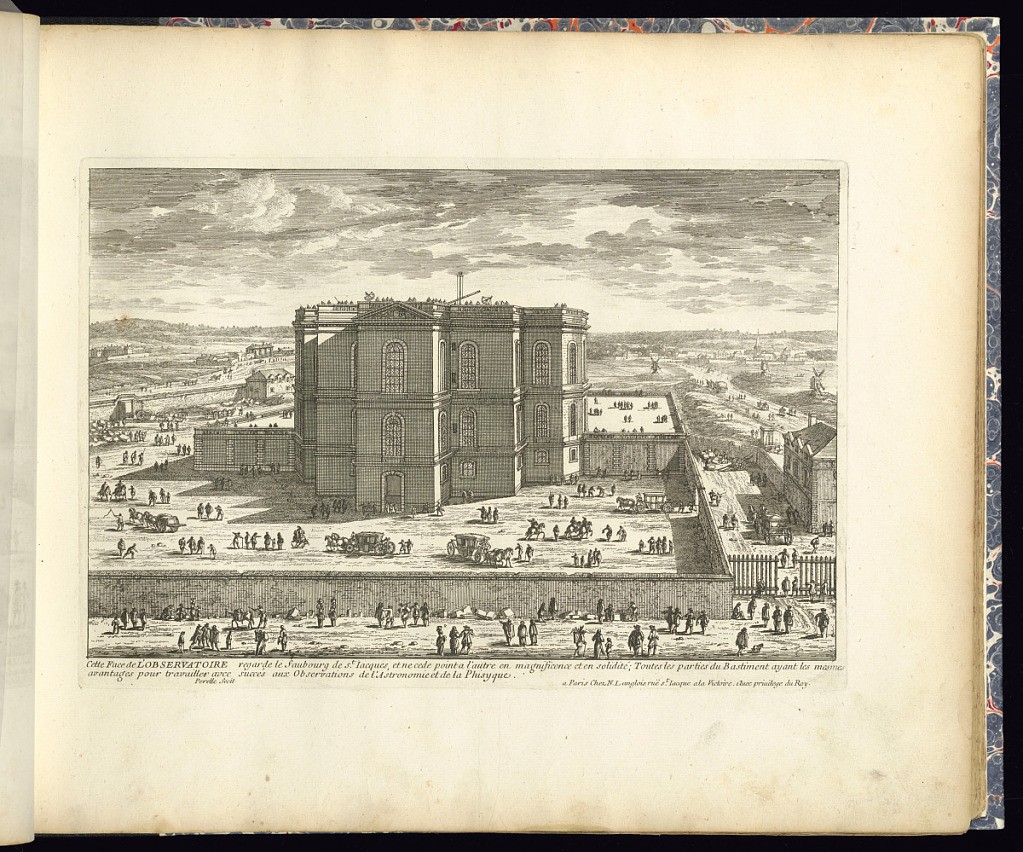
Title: L’OBSERVATOIRE
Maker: Gabriel Perelle, French, 1604–1677
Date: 1667–1703
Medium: Etching on laid paper
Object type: Print
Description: Side view of the Paris Observatory with buildings and windmills in the background. On the roof of the observatory are figures with telescopes. In the foreground figures, horseman, and horse drawn carriages. The plate is signed and titled with a description.